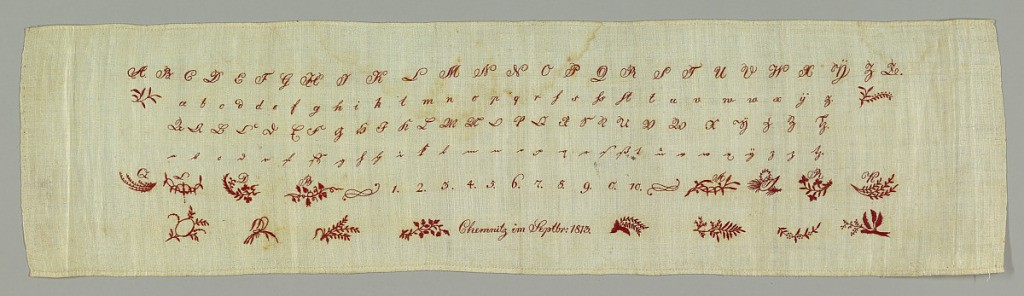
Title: Sampler
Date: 1815
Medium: silk embroidery on cotton foundation Technique: embroidered in stem, satin and knot stitches on plain weave foundation
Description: Letters and motifs, all in red.